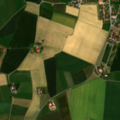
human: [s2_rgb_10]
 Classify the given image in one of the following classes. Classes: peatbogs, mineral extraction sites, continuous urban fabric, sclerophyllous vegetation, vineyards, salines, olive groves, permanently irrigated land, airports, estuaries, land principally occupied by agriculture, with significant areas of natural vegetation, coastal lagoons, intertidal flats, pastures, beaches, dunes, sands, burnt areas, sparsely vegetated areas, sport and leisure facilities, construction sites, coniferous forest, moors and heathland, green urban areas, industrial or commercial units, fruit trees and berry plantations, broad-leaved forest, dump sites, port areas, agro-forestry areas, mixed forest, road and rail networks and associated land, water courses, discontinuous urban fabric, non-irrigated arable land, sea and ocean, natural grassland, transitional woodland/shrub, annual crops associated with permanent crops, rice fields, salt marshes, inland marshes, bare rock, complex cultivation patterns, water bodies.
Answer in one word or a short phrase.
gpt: discontinuous urban fabric, non-irrigated arable land, pastures, land principally occupied by agriculture, with significant areas of natural vegetation